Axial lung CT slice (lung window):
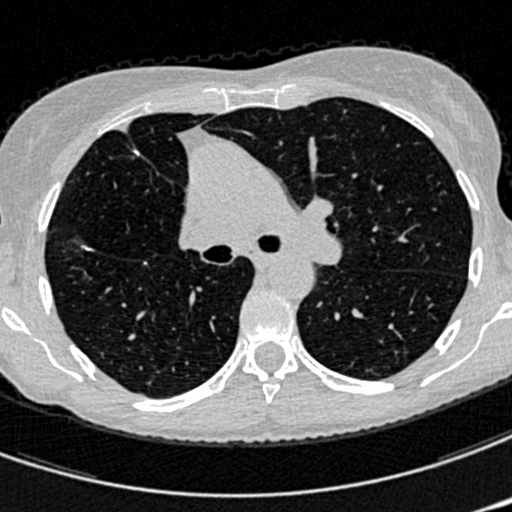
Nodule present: no